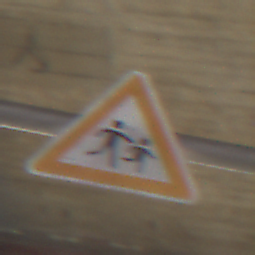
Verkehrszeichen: KinderLinks
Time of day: Midday
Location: Roofed (Special)
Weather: Overcast
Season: NotSpecified
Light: Natural